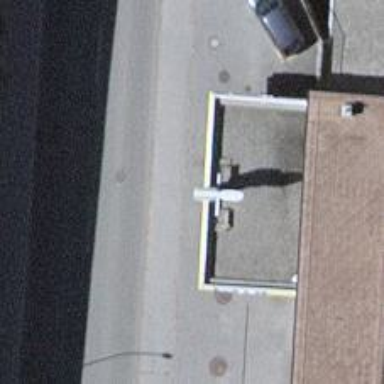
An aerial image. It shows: Fuel station.